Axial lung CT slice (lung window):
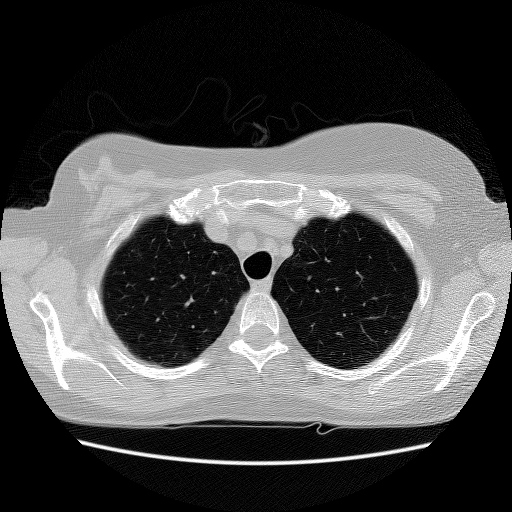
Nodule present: no